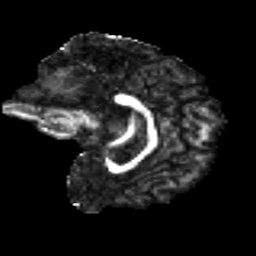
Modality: FA
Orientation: sagittal
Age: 35
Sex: female
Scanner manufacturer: ge
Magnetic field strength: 3 T
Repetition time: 7.8 s
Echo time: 0.0606 s